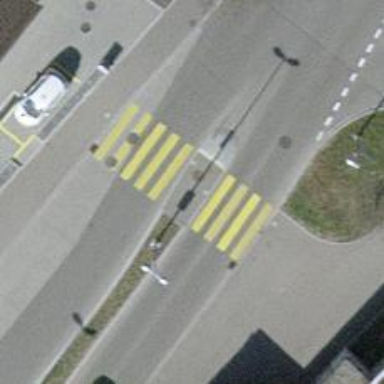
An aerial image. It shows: Marked road crossing with pedestrian island.